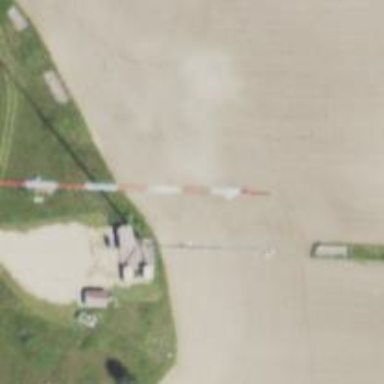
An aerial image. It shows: Mast tower used for communication.